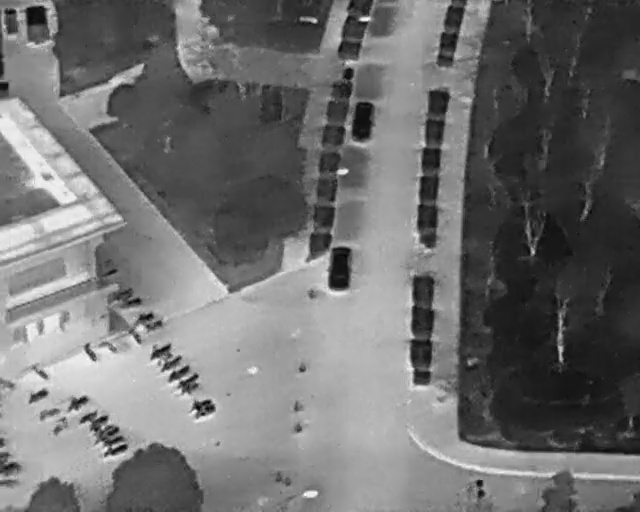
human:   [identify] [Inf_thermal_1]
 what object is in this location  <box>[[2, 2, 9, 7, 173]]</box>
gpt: <ref>1 small othervehicle at the top left</ref>